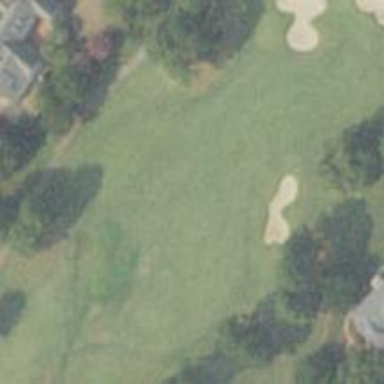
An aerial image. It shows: Golf fairway surrounded by grass.